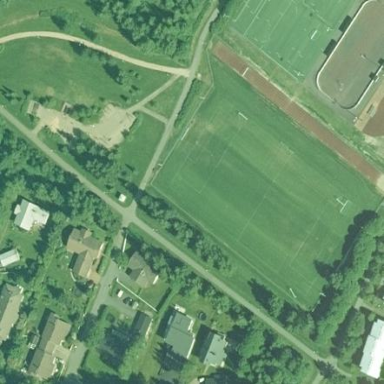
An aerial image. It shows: Athletic track located in leisure land area.